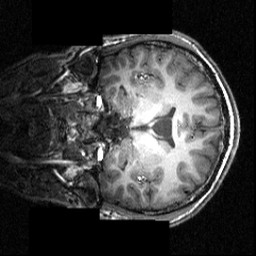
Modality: T1w
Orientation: coronal
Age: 18
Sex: male
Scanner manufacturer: siemens
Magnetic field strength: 3.951 T
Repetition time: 1.5 s
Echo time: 0.00335 s